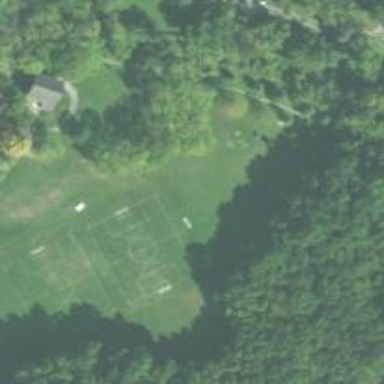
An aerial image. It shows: Grass pitch designated for soccer.